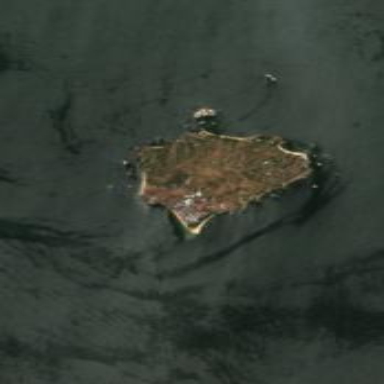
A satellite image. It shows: Islet.